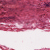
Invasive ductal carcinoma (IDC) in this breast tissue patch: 0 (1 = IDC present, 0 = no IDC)